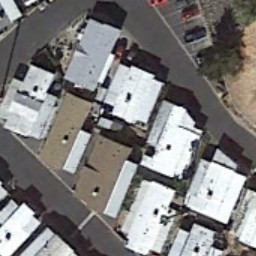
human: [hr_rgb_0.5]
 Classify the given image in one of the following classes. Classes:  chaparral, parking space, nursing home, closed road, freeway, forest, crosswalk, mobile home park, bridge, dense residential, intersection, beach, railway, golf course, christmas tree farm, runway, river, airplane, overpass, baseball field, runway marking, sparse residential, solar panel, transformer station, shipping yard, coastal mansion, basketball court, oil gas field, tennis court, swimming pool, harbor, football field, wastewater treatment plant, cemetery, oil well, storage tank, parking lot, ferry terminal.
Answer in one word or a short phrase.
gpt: mobile home park